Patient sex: F
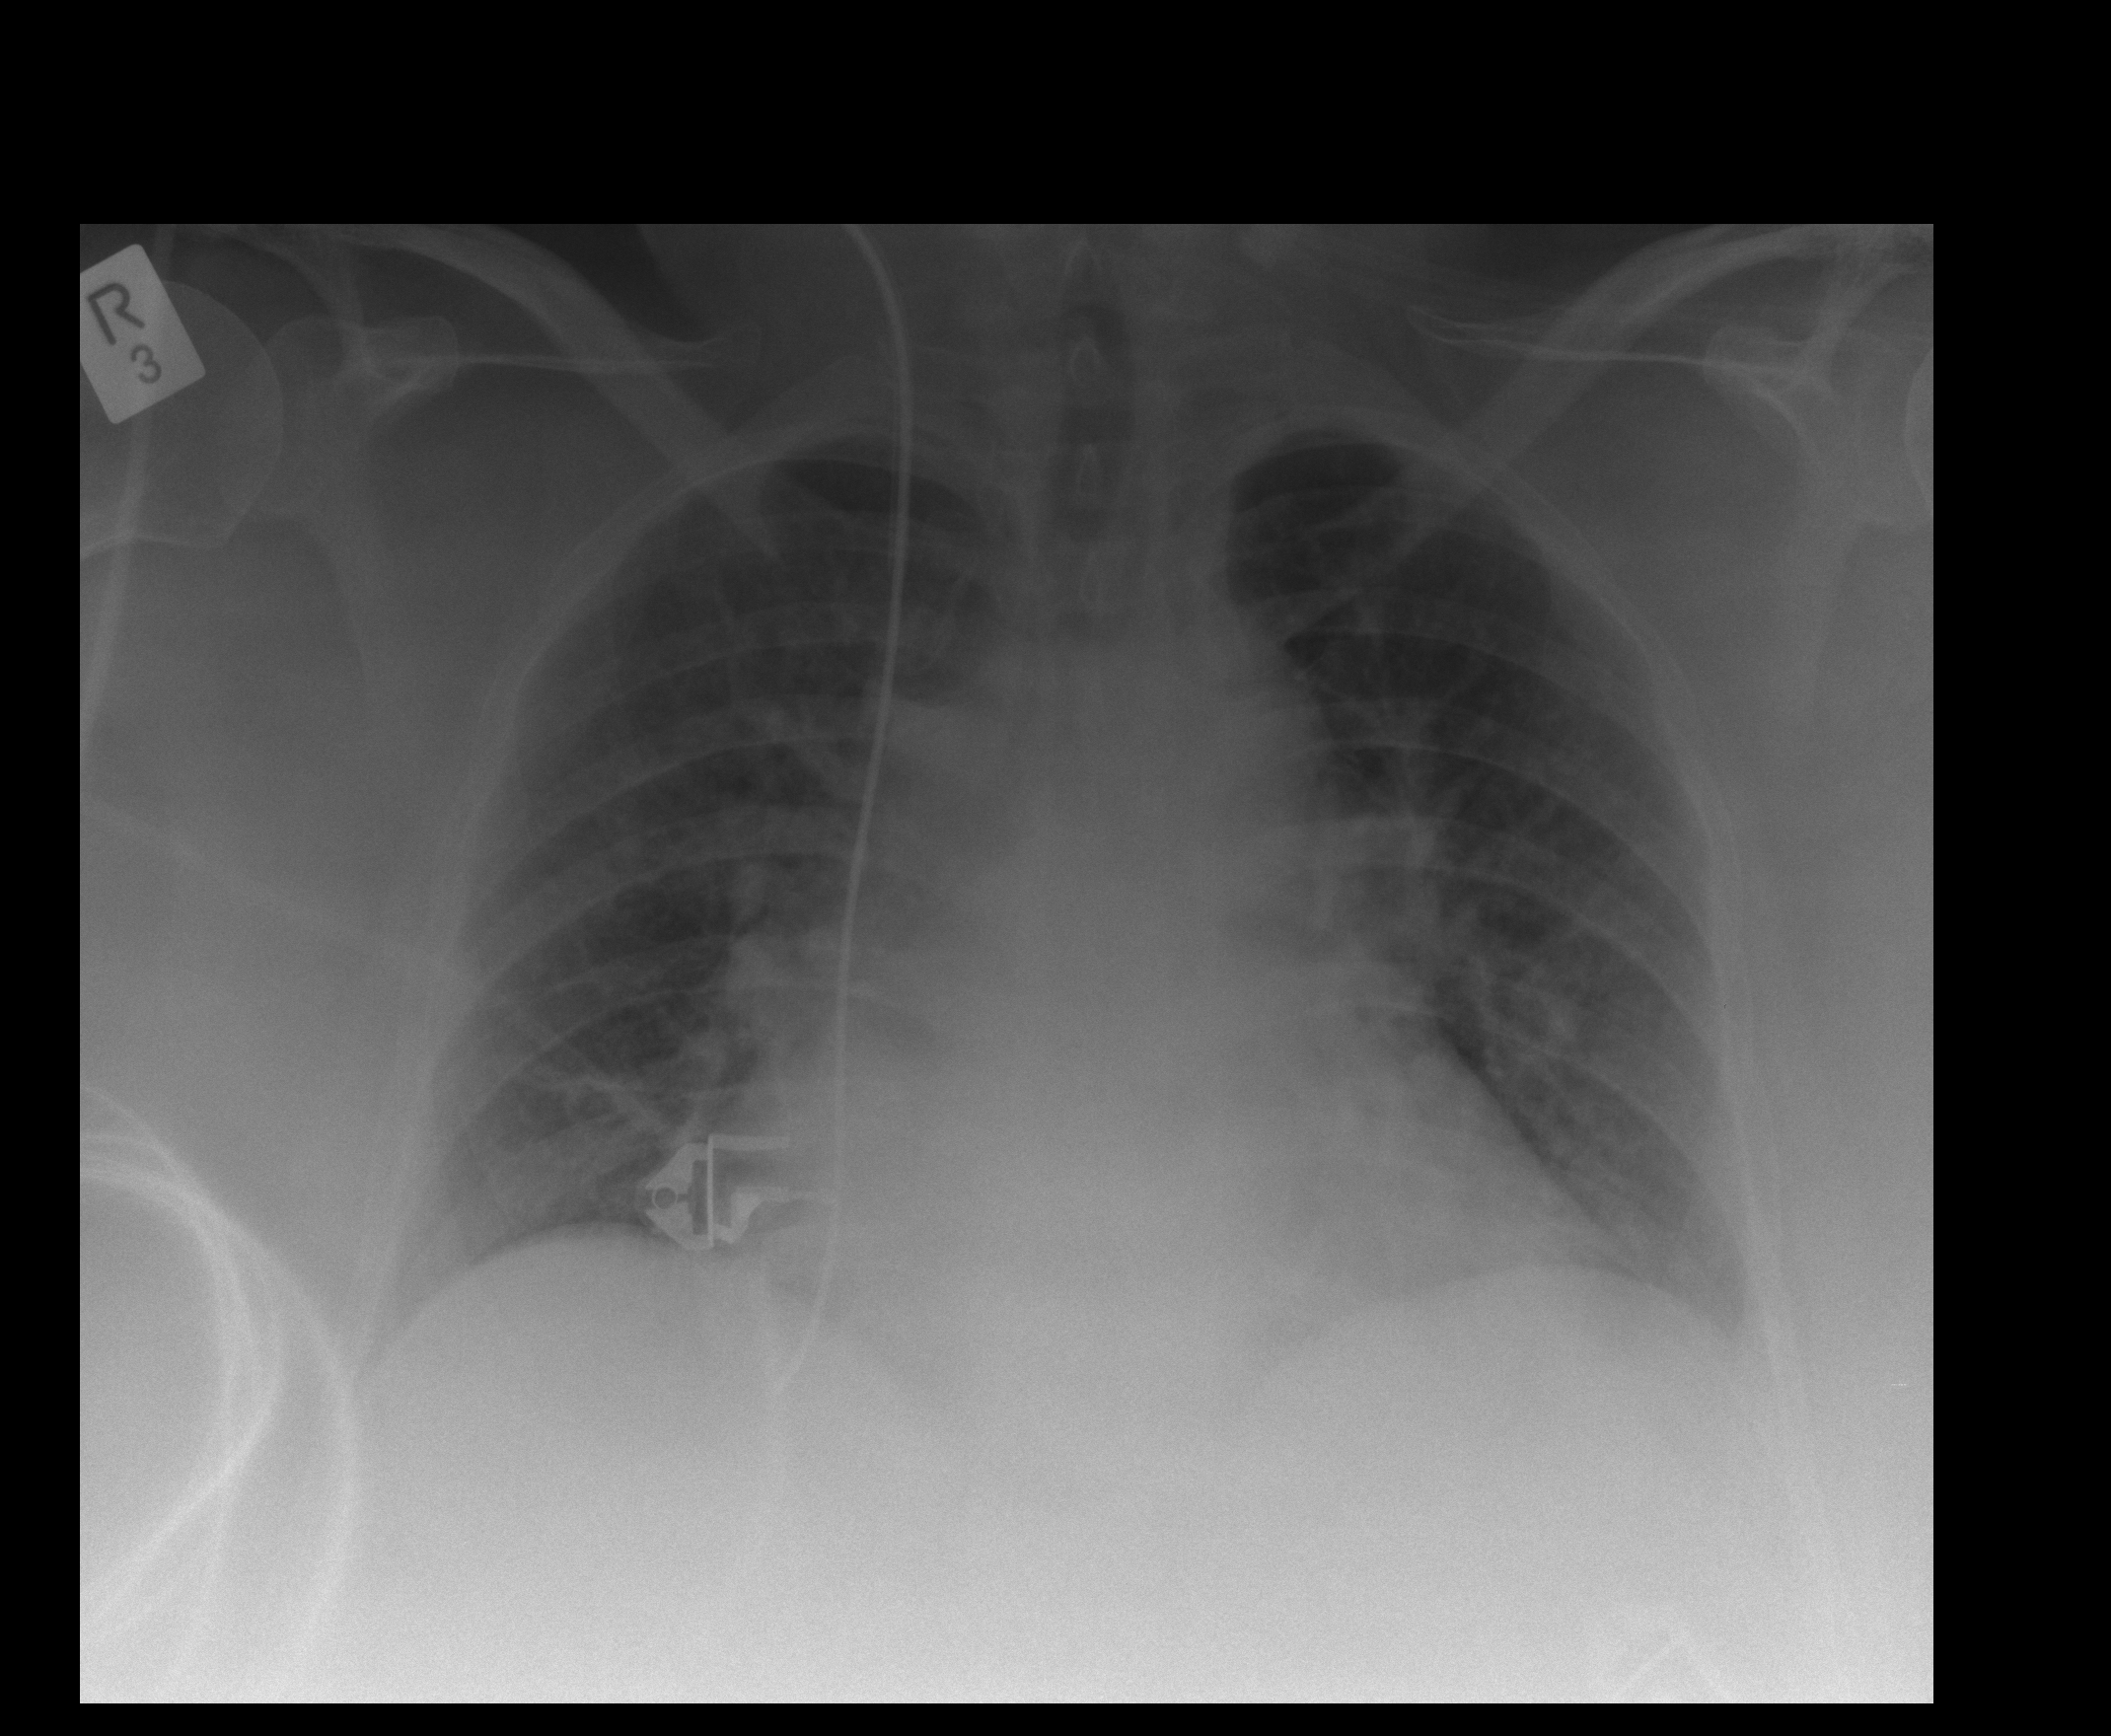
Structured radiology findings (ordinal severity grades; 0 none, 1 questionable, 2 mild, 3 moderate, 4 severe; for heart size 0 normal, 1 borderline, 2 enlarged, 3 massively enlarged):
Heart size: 3
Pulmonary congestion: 3
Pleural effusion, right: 0
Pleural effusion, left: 1
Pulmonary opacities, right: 0
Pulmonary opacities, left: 0
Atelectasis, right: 0
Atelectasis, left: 0